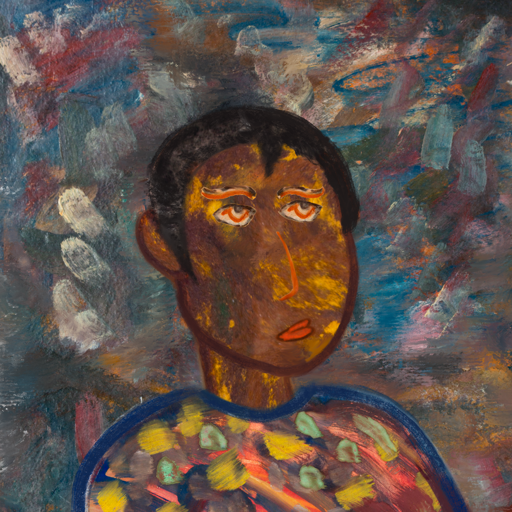
Background: Boggyland, Head And Neck Side: Comrade, Face Side: Experience, Bust: Mother_And_Son_Mother, Hair Side: Roy_Bahadur, Head Accessory: Blank, Second Necklace: Blank, Necklace: Blank, Baby: Blank